Question: I have implemented a filter tool mechanism which has many filters. Each filter contains 2-3 different filters i.e. i am using GPUImageFilterGroup for this. Now when i updated GPU Image Library for iOS 8 compatible it shows "Instance Method prepareForImageCapture not found" and app crashes.

I also tried to implement the following code
'''
GPUImageFilterGroup *filter = [[GPUImageFilterGroup alloc] init];
GPUImageRGBFilter *stillImageFilter1 = [[GPUImageRGBFilter alloc] init];
// [stillImageFilter1 prepareForImageCapture];
stillImageFilter1.red = 0.2;
stillImageFilter1.green = 0.8;
[stillImageFilter1 useNextFrameForImageCapture];
[(GPUImageFilterGroup *)filter addFilter:stillImageFilter1];
GPUImageVignetteFilter *stillImageFilter2 = [[GPUImageVignetteFilter alloc] init];
// [stillImageFilter1 prepareForImageCapture];
stillImageFilter2.vignetteStart = 0.32;
[stillImageFilter1 useNextFrameForImageCapture];
[(GPUImageFilterGroup *)filter addFilter:stillImageFilter2];
[stillImageFilter1 addTarget:stillImageFilter2];
[(GPUImageFilterGroup *)filter setInitialFilters:[NSArray arrayWithObject:stillImageFilter1]];
[(GPUImageFilterGroup *)filter setTerminalFilter:stillImageFilter2];
GPUImagePicture *stillImageSource = [[GPUImagePicture alloc] initWithImage:image];
[stillImageSource addTarget:(GPUImageFilterGroup *)filter];
[stillImageSource processImage];
UIImage *img = [(GPUImageFilterGroup *)filter imageFromCurrentFramebuffer];
'''
Its returning nil image. Can anyone tell me whats the correct way!!!
Thanks in advance.
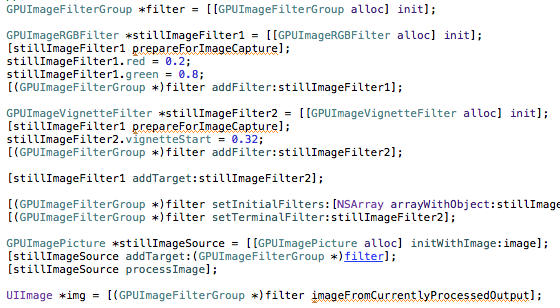
Answer: First, that wasn't a crash for iOS 8. You haven't updated your copy of GPUImage in a while, and that method was removed months ago in an update unrelated to any iOS compatibility. The reasons for this are explained <URL> and I'll once again quote the relevant paragraph:
> This does add one slight wrinkle to the interface, though, and I've
changed some method names to make this clear to anyone updating their
code. Because framebuffers are now transient, if you want to capture
an image from one of them, you have to tag it before processing. You
do this by using the -useNextFrameForImageCapture method on the filter
to indicate that the next time an image is passed down the filter
chain, you're going to want to hold on to that framebuffer for a
little longer to grab an image out of it. -imageByFilteringImage:
automatically does this for you now, and I've added another
convenience method in -processImageUpToFilter:withCompletionHandler:
to do this in an asynchronous manner.
As you can see, -prepareForImageCapture was removed because it was useless in the new caching system.
The reason why your updated code is returning nil is that you've called -useNextFrameForImageCapture on the wrong filter. It needs to be called on your terminal filter in the group (stillImageFilter2) and only needs to be called once, right before you call -processImage. That signifies that this particular framebuffer needs to hang around long enough to have an image captured from it.
You honestly don't need a GPUImageFilterGroup in the above, as it only complicates your filter chaining.